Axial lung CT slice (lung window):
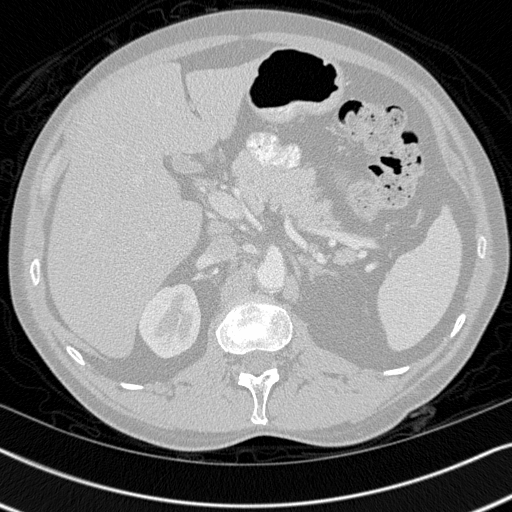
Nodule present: no